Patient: sex M, age 64
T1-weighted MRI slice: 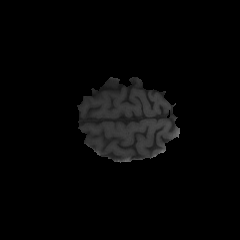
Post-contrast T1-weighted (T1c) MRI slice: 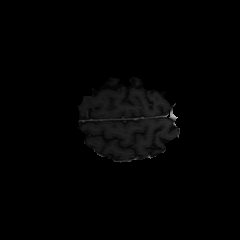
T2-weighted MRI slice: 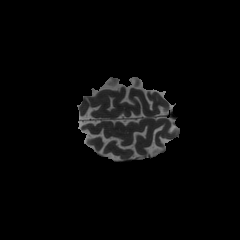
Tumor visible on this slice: no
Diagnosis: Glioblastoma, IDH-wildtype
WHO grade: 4